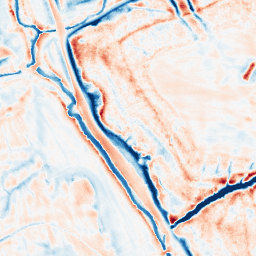
Category: edge_preserving
Decomposition family: bilateral
Decomposition parameters: d: 21
sigma_color: 100
sigma_space: 25
Upsampling method: regularized
Upsampling parameters: scale: 2
lambda_reg: 0.01
Upsampling scale: 2